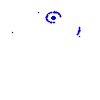
Particle: proton